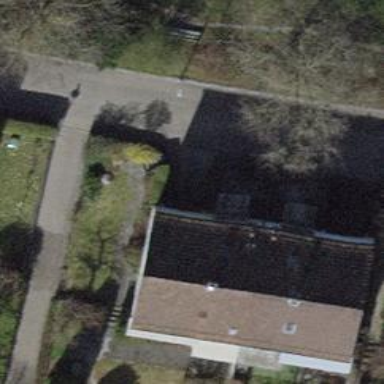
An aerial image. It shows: Semi-detached house.